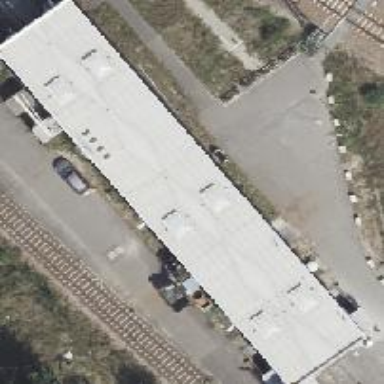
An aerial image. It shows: Industrial building.